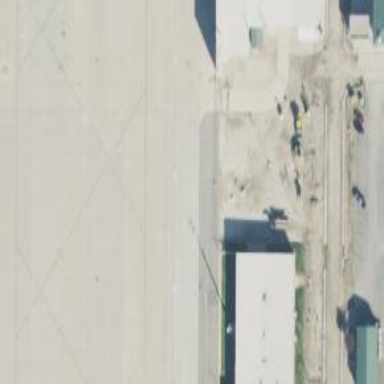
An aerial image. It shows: Image of taxiway at airport.